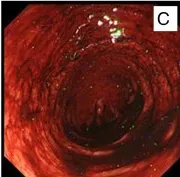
Colonoscopy findings. (C, D) Colonoscopy images showing fresh bleeding in the ascending sigmoid colon on day 29, after treatment with steroids and cyclophosphamide.
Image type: endoscopy (gi_endoscopy)